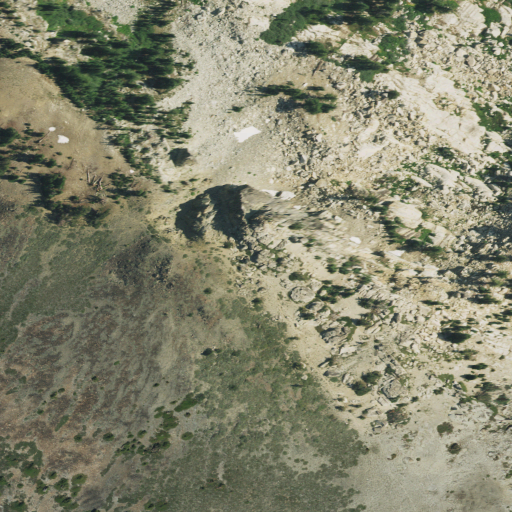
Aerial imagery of mountain in California named Echo Peak containing shrub, barren land, and evergreen forest